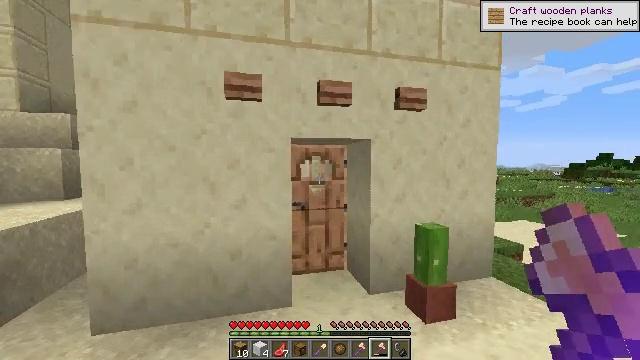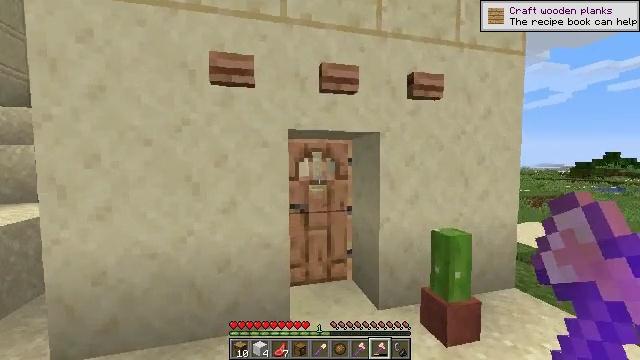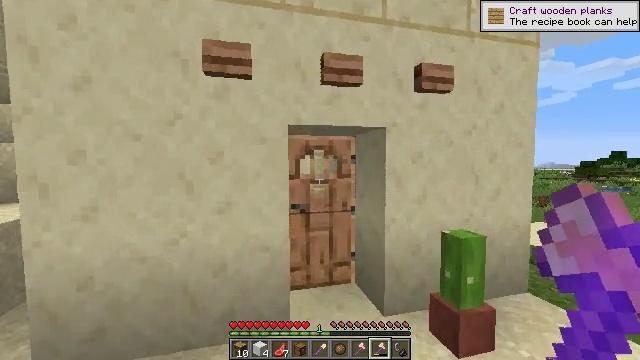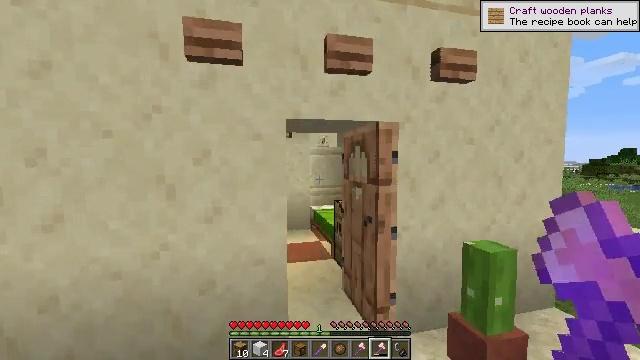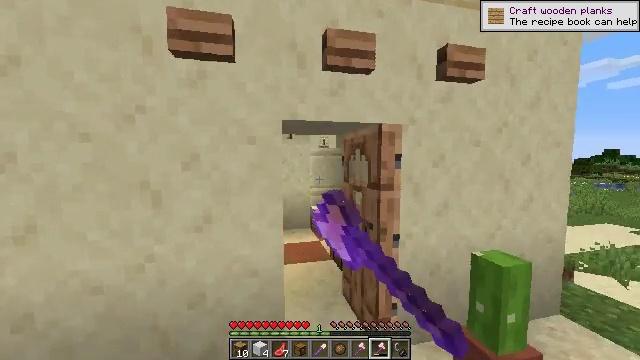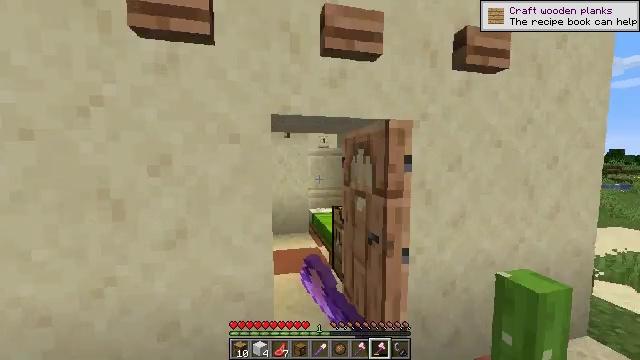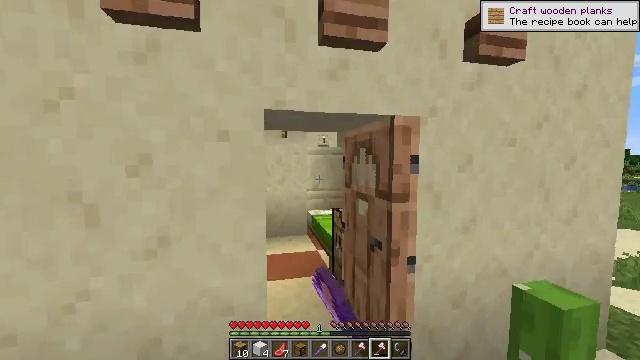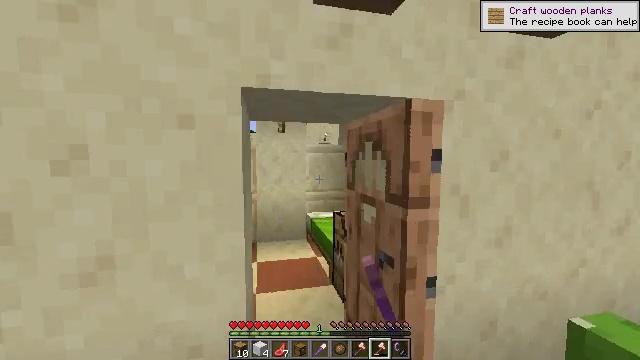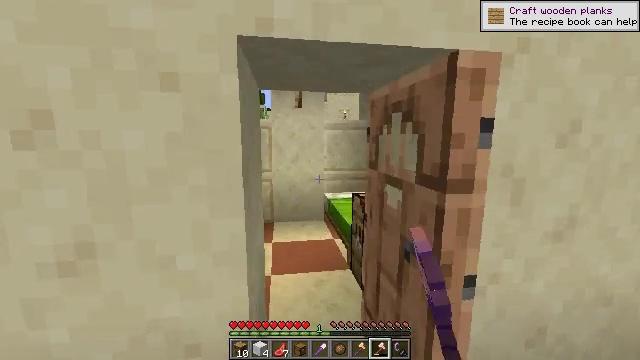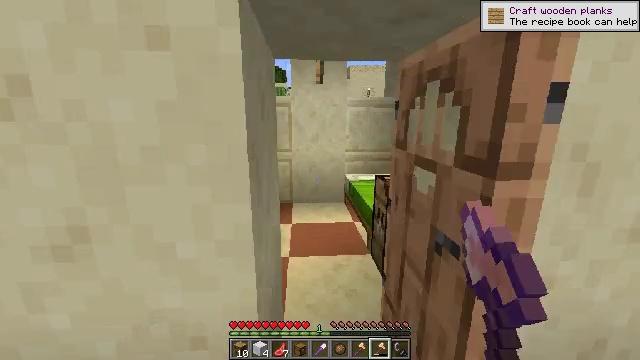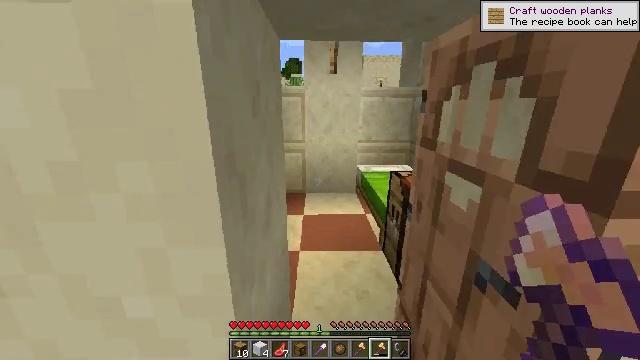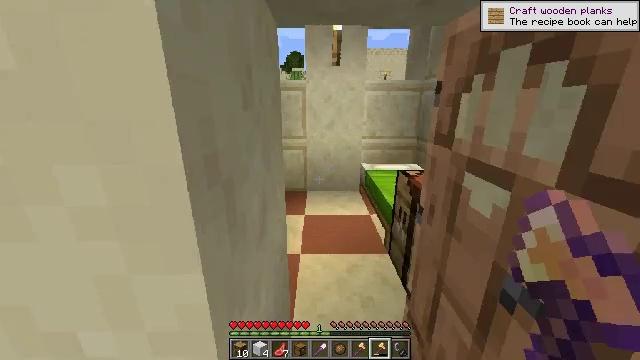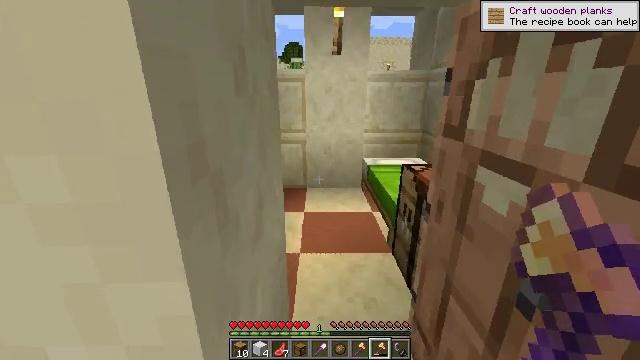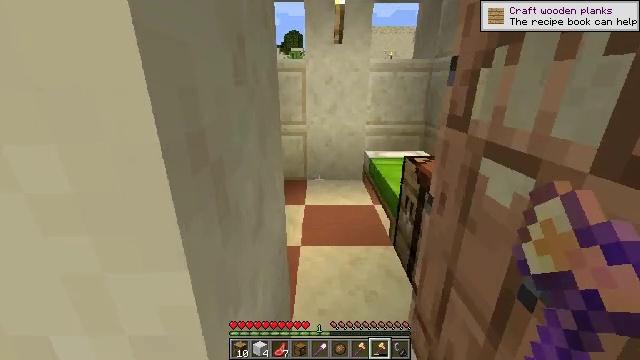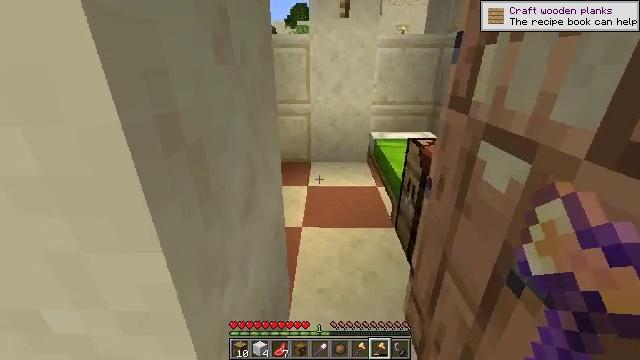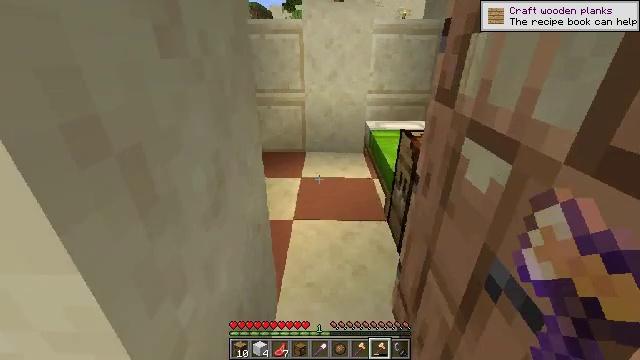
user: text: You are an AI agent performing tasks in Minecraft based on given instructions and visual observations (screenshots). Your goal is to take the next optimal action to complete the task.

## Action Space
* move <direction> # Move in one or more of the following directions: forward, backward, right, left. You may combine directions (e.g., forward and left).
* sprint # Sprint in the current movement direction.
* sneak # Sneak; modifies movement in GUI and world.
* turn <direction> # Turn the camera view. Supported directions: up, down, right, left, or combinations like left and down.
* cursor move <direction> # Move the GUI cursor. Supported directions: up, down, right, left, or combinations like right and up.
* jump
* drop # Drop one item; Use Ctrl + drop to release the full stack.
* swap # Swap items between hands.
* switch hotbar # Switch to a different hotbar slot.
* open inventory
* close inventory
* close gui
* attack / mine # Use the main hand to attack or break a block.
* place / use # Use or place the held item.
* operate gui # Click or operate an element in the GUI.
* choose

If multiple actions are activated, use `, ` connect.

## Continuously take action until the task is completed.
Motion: motion action
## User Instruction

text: Attack the lime bed to recycle it.
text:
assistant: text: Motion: move forward
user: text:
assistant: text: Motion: move forward
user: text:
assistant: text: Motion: move forward, use / place
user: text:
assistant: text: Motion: move forward, use / place
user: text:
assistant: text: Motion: move forward, use / place
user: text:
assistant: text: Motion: move forward
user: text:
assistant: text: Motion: move forward
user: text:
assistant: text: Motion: move forward, turn left and down
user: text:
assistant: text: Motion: move forward, turn left and down
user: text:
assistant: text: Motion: move forward, turn left and down
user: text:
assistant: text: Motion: move forward
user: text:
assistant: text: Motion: move forward, turn down
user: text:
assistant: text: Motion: move forward, turn down
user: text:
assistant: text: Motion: move forward and move right, turn left and down
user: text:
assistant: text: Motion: move forward and move right, turn down
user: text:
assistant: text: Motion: move forward and move right, turn right and down
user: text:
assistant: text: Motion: move forward and move right, turn right
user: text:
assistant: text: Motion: move forward and move right, turn right
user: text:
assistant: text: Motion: move forward
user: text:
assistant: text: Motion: move forward, turn down
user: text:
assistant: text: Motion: move forward, turn left and down
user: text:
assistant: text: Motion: move forward, turn left and down
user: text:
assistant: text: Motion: move forward, turn left
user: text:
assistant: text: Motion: no_op
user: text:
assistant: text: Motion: turn right
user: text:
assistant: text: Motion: turn right
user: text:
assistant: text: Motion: turn right and up
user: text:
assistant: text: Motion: turn right and up
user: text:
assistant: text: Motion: turn right
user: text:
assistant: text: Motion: turn right